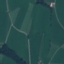
Label: Pasture